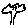
Label: tree